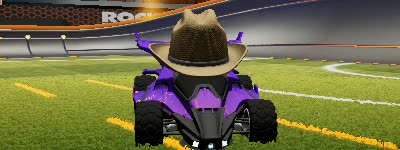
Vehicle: aftershock